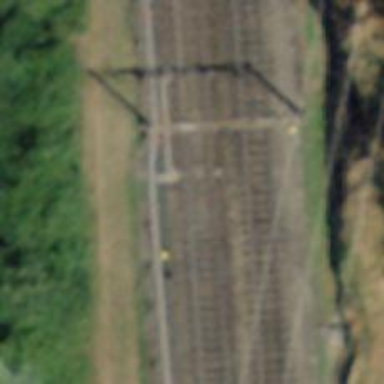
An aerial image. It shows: Railway switch.